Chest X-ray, AP view. Patient: 59 years old, sex F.
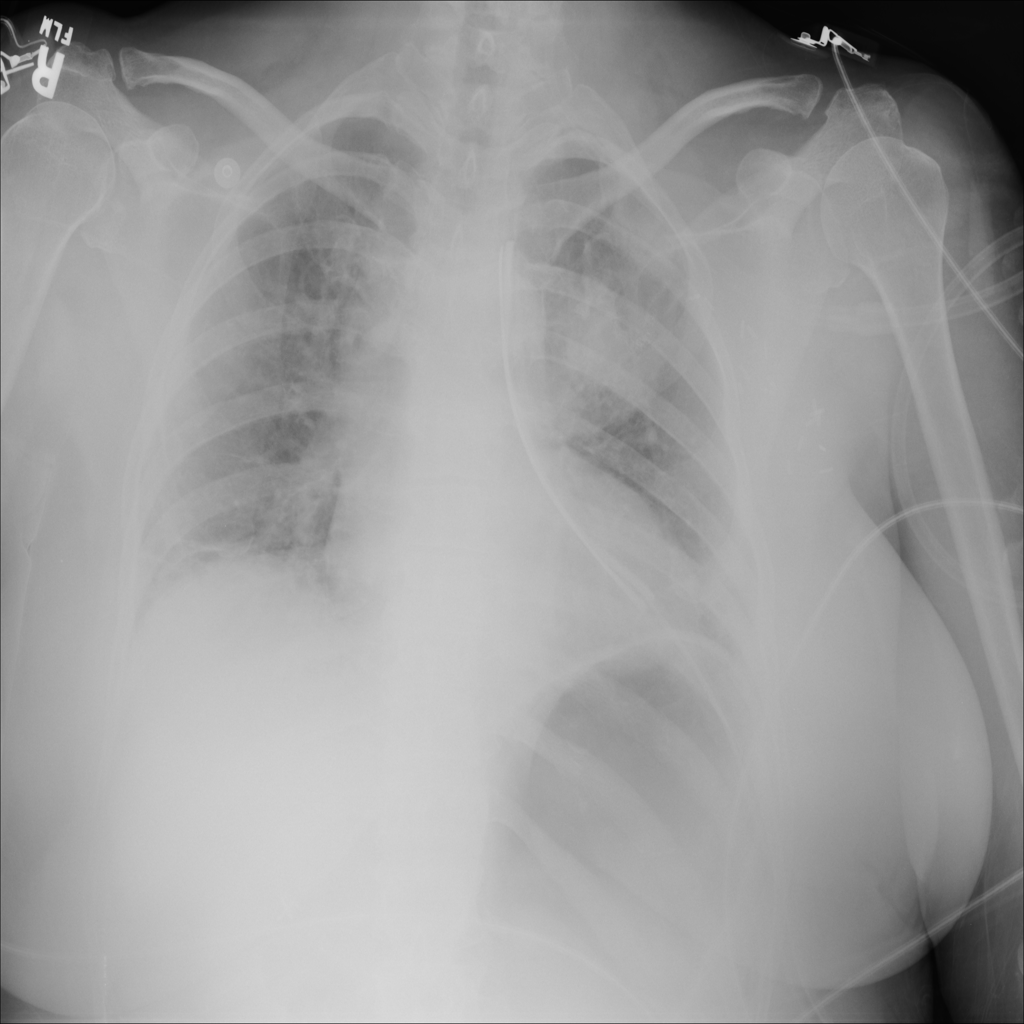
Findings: Nodule